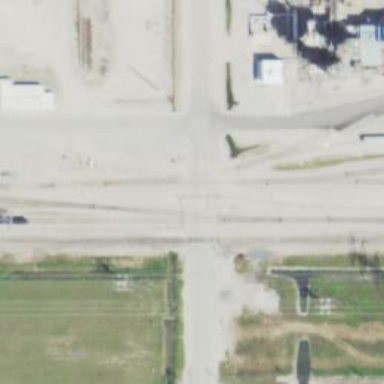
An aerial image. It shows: Level crossing along the railway.